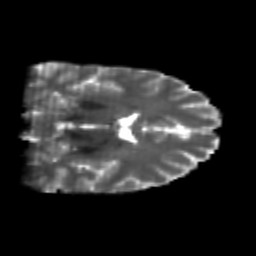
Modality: T2w
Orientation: coronal
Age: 24
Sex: female
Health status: healthy
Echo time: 0.074 s